Question: I'm writing a car rental application and I have two tables in my database, 'Cars' and 'Bookings'. Here are the fields for each:
'''
Cars
CarID | Make | Model | Year
Bookings
BookingID | CarID | UserID | StartDate | EndDate | Paid
'''
I'm writing a method called 'getCars()' which returns an 'ArrayList' of type 'Car'. In my 'Car' class, I have another 'ArrayList' called 'bookings', which holds all the bookings for that car. I can insert the bookings in the constructor of 'Car', like so:
'''
public Car(Integer carId, String make, String model, Integer year, ArrayList<Booking> bookings) {
this.carId = carId;
this.make = make;
this.model = model;
this.year = year;
this.bookings = bookings;
}
'''
However I'm having trouble getting the car and booking information from my database, and then constructing the correct 'Car' object from the results. I'm trying this:
'''
String query = "SELECT * FROM Cars INNER JOIN Bookings ON Bookings.CarID = Cars.CarID";
PreparedStatement pstmt = conn.prepareStatement(query);
results = pstmt.executeQuery();
ArrayList<Booking> bookings = new ArrayList<Booking>();
while(results.next()) {
bookings.add(new Booking(
results.getDate("StartDate"),
results.getDate("EndDate"),
results.getBoolean("Paid"),
results.getString("HouseName"),
results.getString("AddrFirstLine"),
results.getString("AddrSecondLine"),
results.getString("PostCode")
));
cars.add(new Car(
results.getInt("CarID"),
results.getString("Make"),
results.getString("Model"),
results.getInt("Year"),
bookings
));
}
'''
It kind of works, but it produces duplicate results. If a car has two bookings, it will create two 'Car' instances for the same car instead of one instance with multiple 'Car.bookings'. It will also give each 'Car' every booking in the database, like this:

How can I properly construct the 'Car' objects in this case?
Thanks!
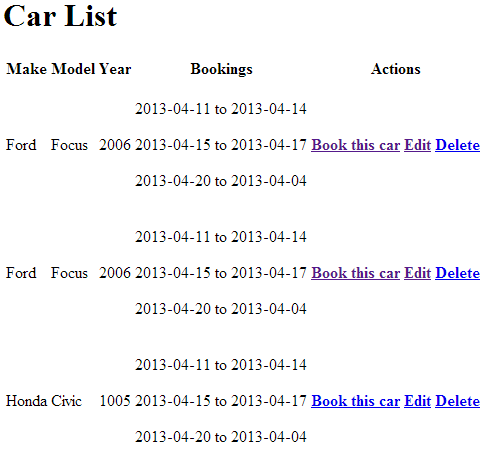
Answer: I assume that 'cars' is a 'List<Car>'. For your first problem, you have two solutions:
- 'List<Car>''Map<Integer, Car>'
'''
Integer carId = results.getInt("CarID");
if (!cars.containsKey(carId)) {
cars.put(carId, new Car(...));
}
'''
- 'List<Car>''Set<Car>''equals()''hashCode()''Car''Set''Car''Car'
For your second problem, I suggest you use a second 'Map<Integer, List<Booking>>' which contains a list of bookings per 'Car' id:
'''
Map<Integer, List<Booking>> bookingsPerCar = ...;
// In your loop:
List<Booking> bookings = bookingsPerCar.get(results.getInt("CarID"));
if (bookings == null) {
bookings = new ArrayList<>();
bookingsPerCar.put(results.getInt("CarID"), bookings);
}
bookings.add(new Booking(...));
'''